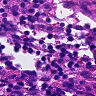
Metastatic tissue present: no